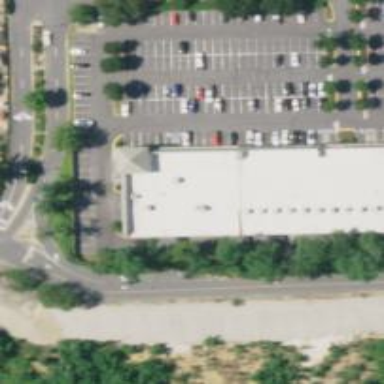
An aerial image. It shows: Fitness center located in leisure land.